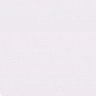
Metastatic tissue present: no